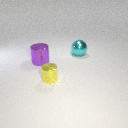
small yellow metal cylinder in front of large cyan metal sphere